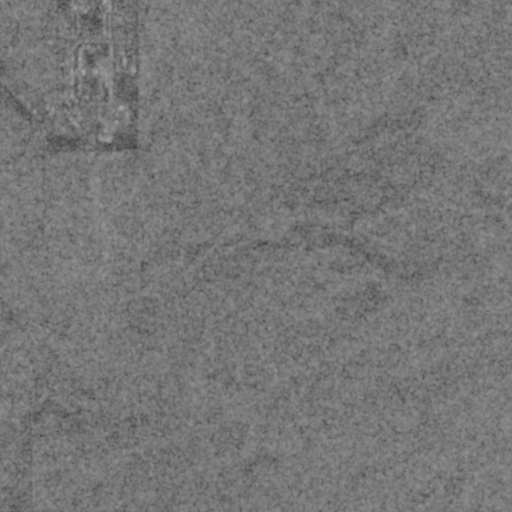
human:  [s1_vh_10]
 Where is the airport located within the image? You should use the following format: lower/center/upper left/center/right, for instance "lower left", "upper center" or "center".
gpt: The airport is located in the upper left of the image.
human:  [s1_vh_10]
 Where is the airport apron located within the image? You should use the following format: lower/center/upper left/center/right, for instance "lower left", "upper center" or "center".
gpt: The airport apron is located in the upper left of the image.
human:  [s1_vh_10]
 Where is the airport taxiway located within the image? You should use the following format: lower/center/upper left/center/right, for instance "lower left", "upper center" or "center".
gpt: The airport taxiway is located in the upper left of the image.
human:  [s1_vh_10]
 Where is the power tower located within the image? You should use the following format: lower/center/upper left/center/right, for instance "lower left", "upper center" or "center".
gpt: The power tower is located in the center left of the image.
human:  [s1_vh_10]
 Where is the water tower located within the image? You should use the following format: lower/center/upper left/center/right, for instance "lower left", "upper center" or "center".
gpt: The water tower is located in the upper left of the image.
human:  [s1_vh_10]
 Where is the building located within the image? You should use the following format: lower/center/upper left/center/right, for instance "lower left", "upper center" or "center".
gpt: The building is located in the upper left of the image.
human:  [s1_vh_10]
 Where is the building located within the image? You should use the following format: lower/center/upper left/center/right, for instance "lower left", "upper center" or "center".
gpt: The building is located in the upper left of the image.
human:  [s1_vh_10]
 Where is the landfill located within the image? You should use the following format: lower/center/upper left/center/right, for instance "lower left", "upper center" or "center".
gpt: There is no landfill in the image.

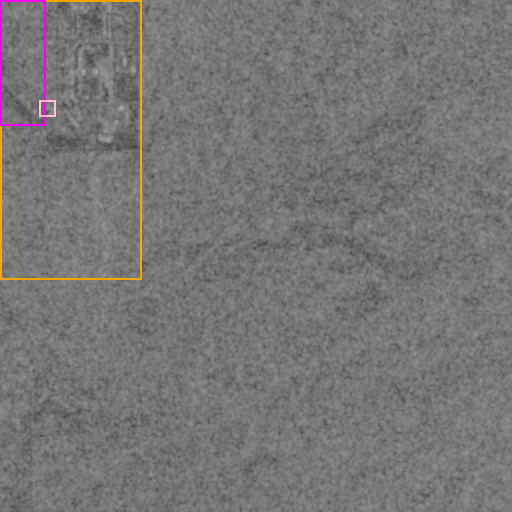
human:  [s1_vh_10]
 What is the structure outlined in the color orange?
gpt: The structure outlined in orange is an airport.
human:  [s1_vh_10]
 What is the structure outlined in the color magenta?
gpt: The structure outlined in magenta is an airport apron.
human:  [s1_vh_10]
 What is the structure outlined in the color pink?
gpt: The structure outlined in pink is a building.
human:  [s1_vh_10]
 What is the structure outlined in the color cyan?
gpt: There is no cyan outline.